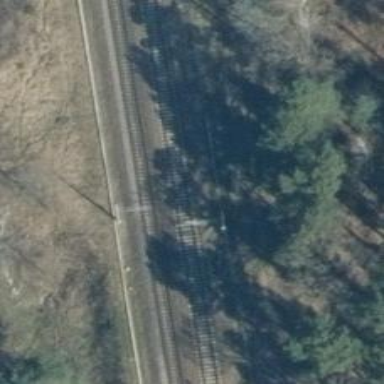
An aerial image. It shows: Milestone along the railway track with catenary mast.